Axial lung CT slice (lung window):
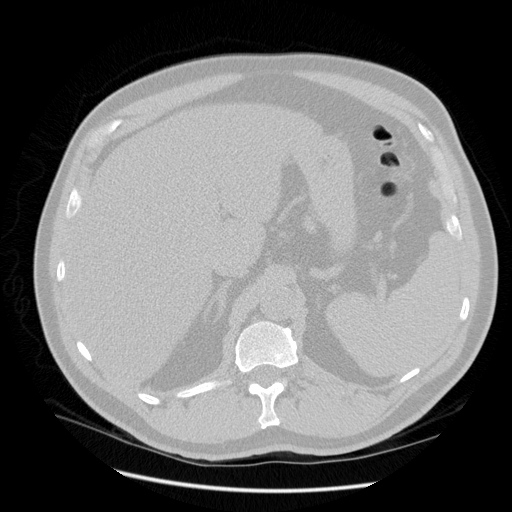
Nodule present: no